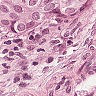
Metastatic tissue present: yes